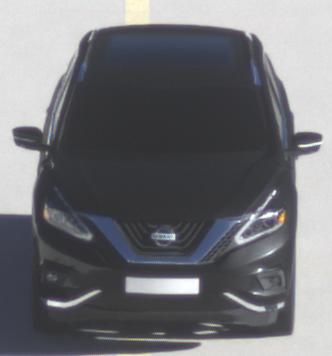
Make: Nissan
Model: Murano
Detailed model: Gen. 3 Z52
Model produced from: 2015
Doors: 5
Color: black
Road condition: dry road
Daytime: morning or afternoon
Contrast: high contrast